Interaction volume radius: 5 \u00c5
Interaction volume height: 35 \u00c5
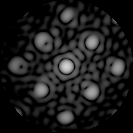
Disorder parameter: 0.1816